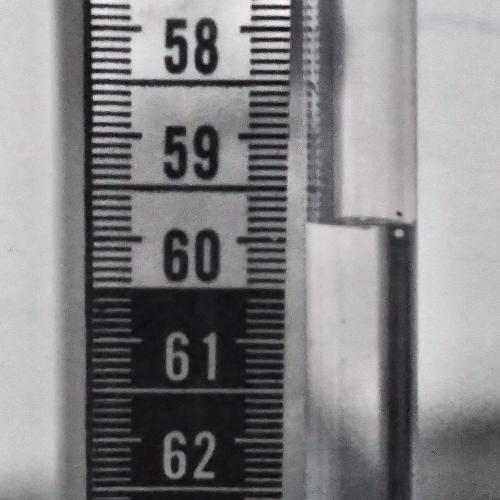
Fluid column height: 59.8 cm